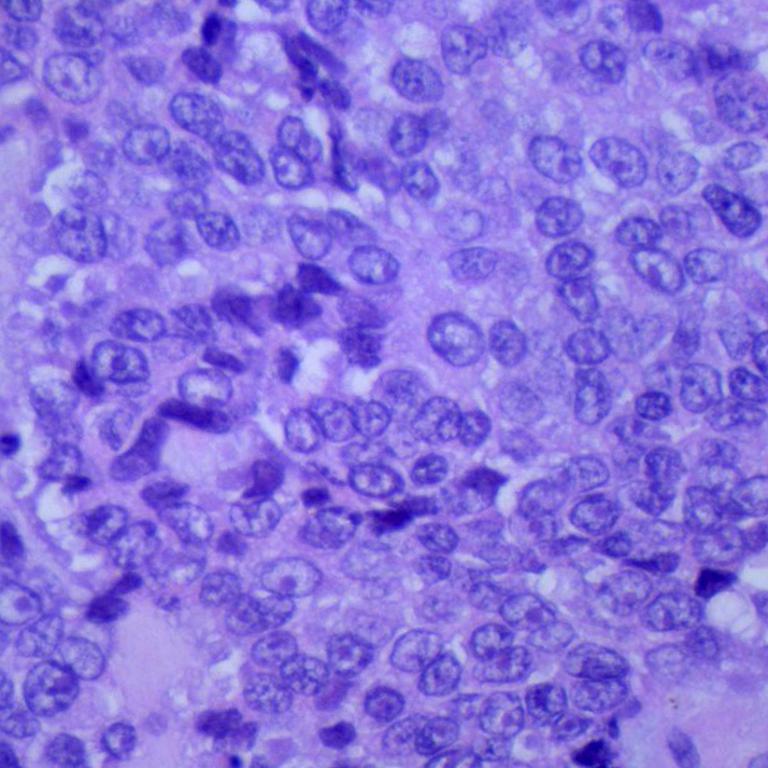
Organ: lung
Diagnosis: squamous carcinomas